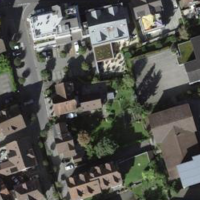
EUNIS habitat code: 54
Species observed at this site:
Apis mellifera